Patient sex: F
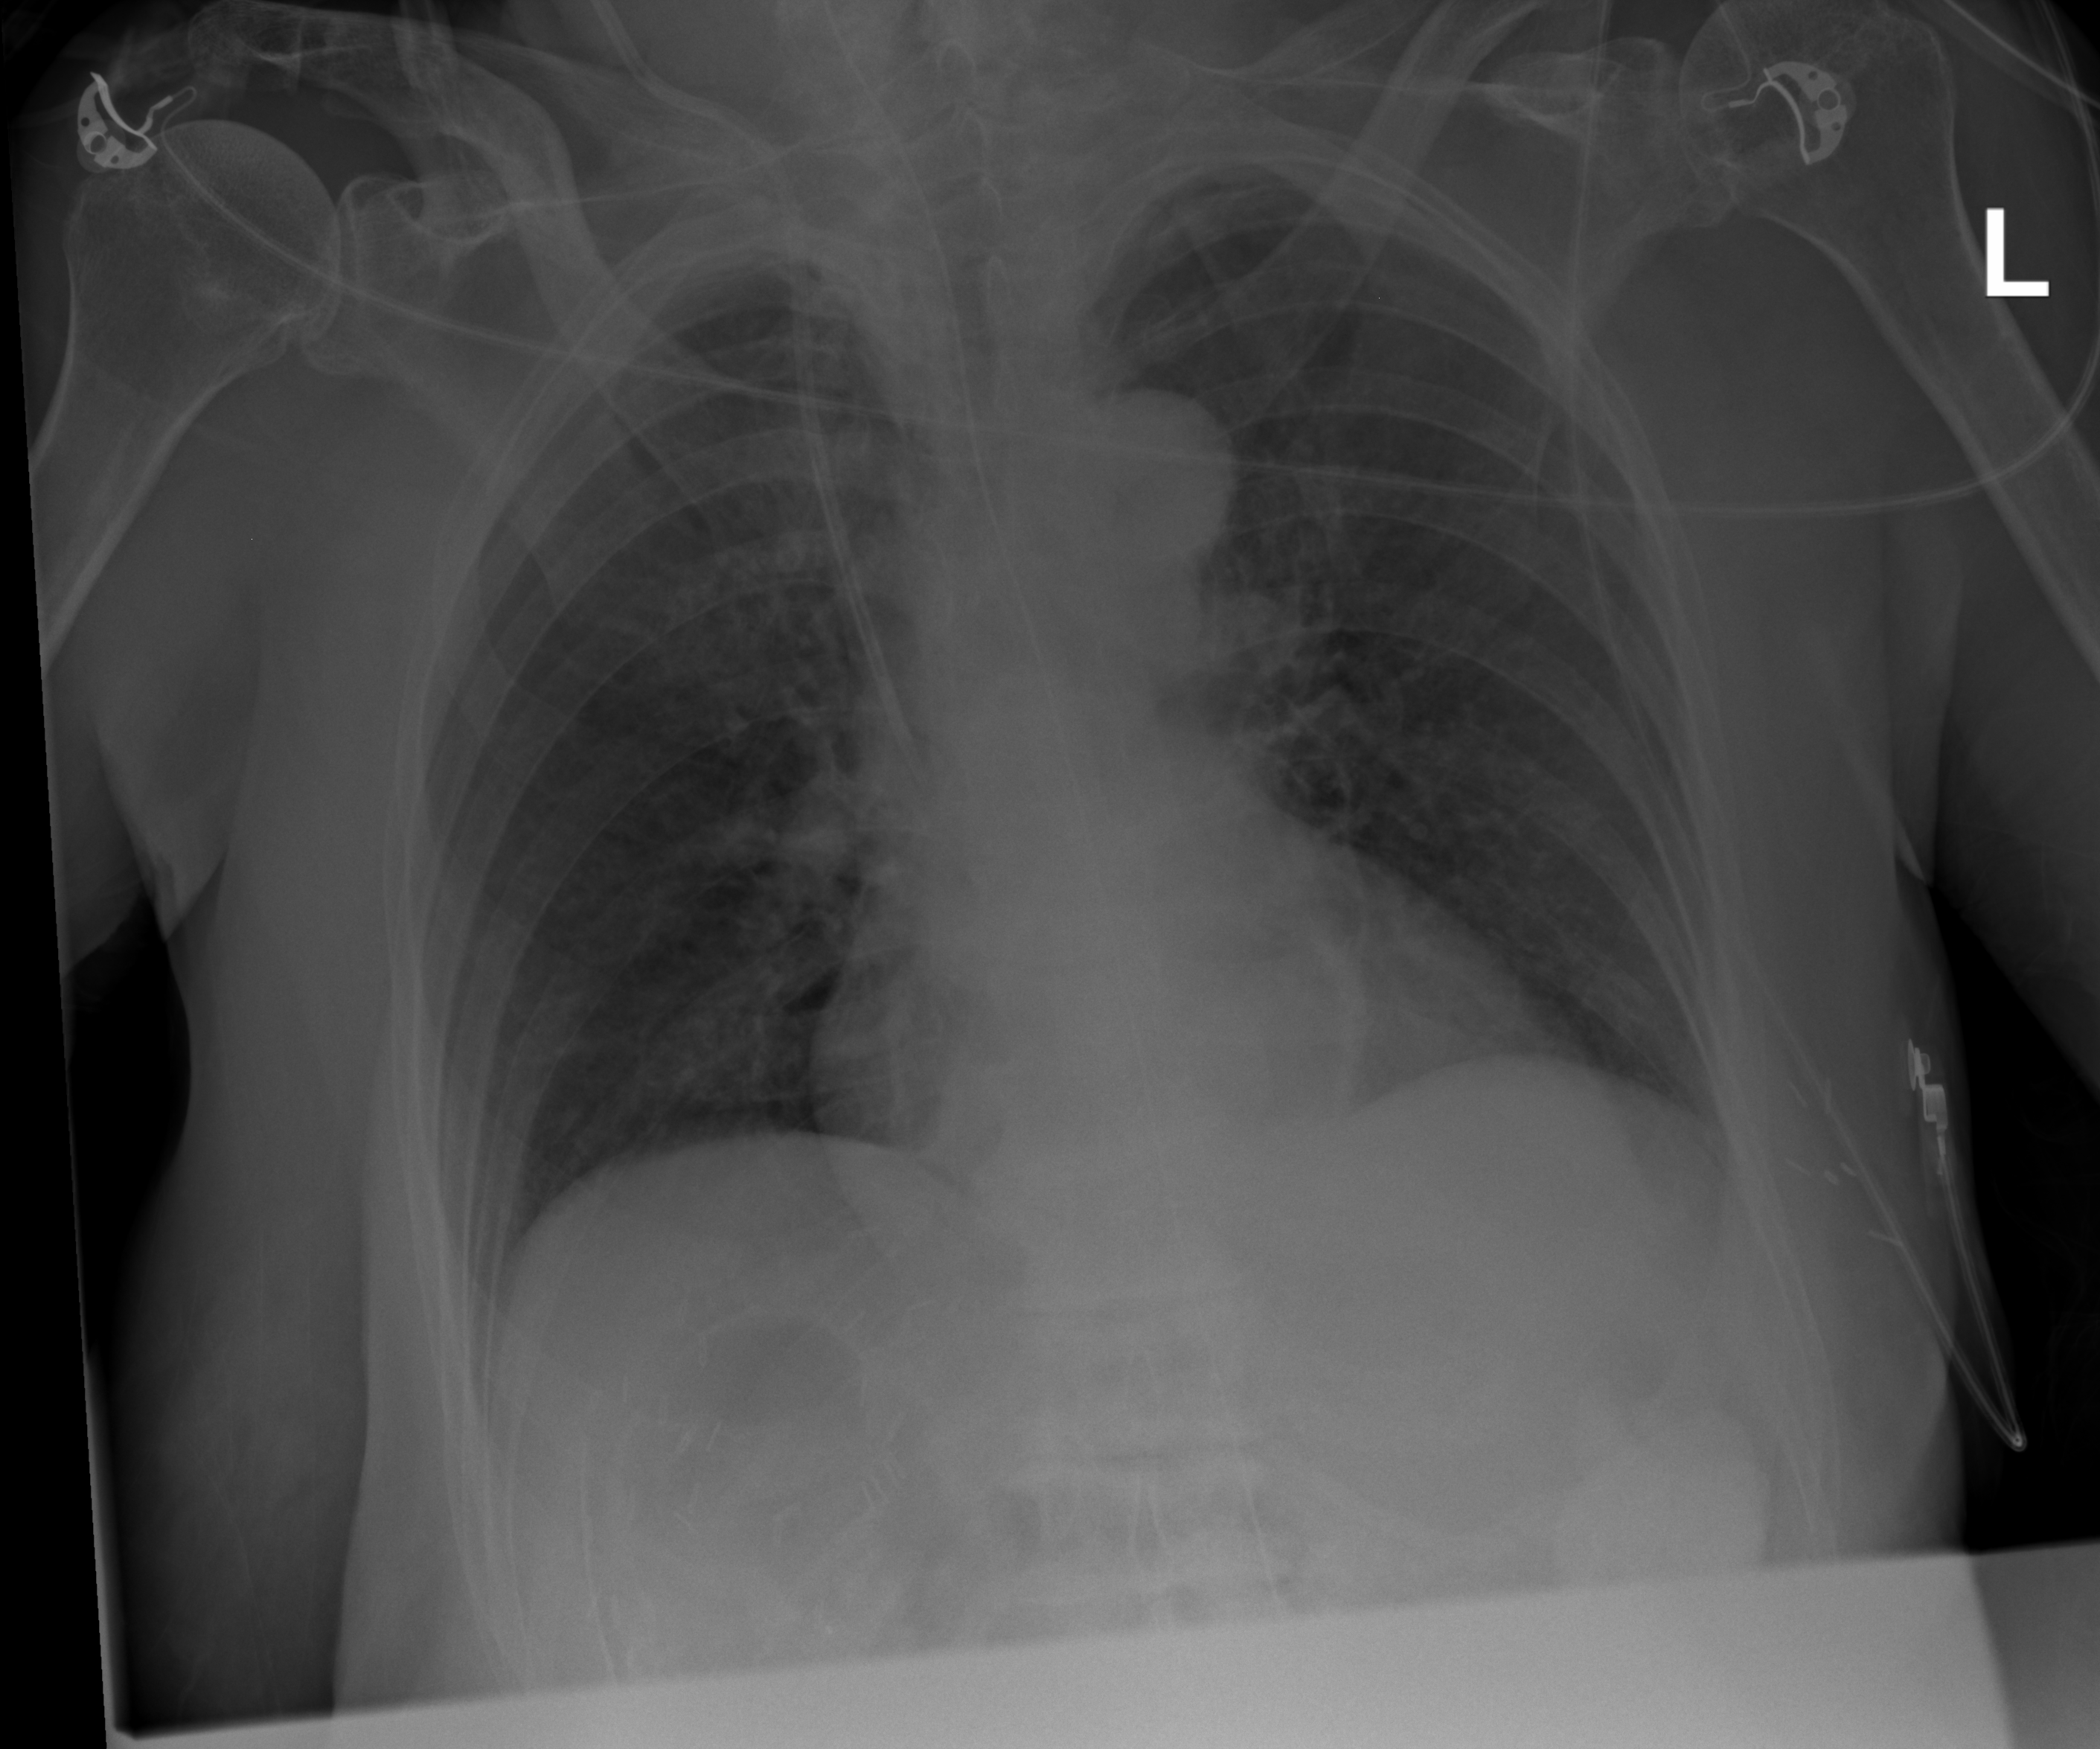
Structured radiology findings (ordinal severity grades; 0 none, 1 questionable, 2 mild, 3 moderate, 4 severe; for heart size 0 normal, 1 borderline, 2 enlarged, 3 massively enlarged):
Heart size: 2
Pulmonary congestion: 2
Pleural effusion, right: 0
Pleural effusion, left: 0
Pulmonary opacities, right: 0
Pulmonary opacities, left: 0
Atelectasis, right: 0
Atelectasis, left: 0